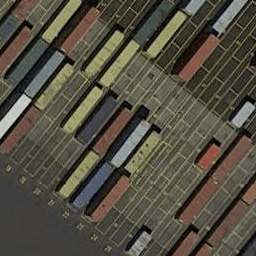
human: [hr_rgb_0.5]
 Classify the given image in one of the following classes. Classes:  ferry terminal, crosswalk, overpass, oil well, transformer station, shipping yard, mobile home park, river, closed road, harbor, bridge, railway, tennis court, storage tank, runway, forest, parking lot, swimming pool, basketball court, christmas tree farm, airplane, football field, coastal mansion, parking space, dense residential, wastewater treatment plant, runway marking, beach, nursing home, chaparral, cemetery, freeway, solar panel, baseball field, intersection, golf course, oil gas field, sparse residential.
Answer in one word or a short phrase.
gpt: shipping yard